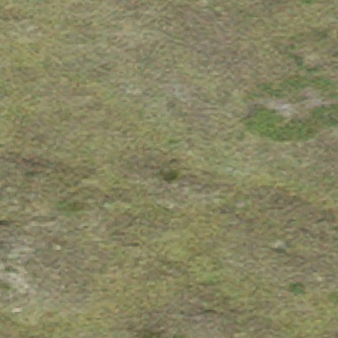
Label: other